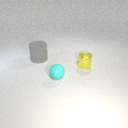
small yellow metal cylinder in front of large gray rubber cylinder